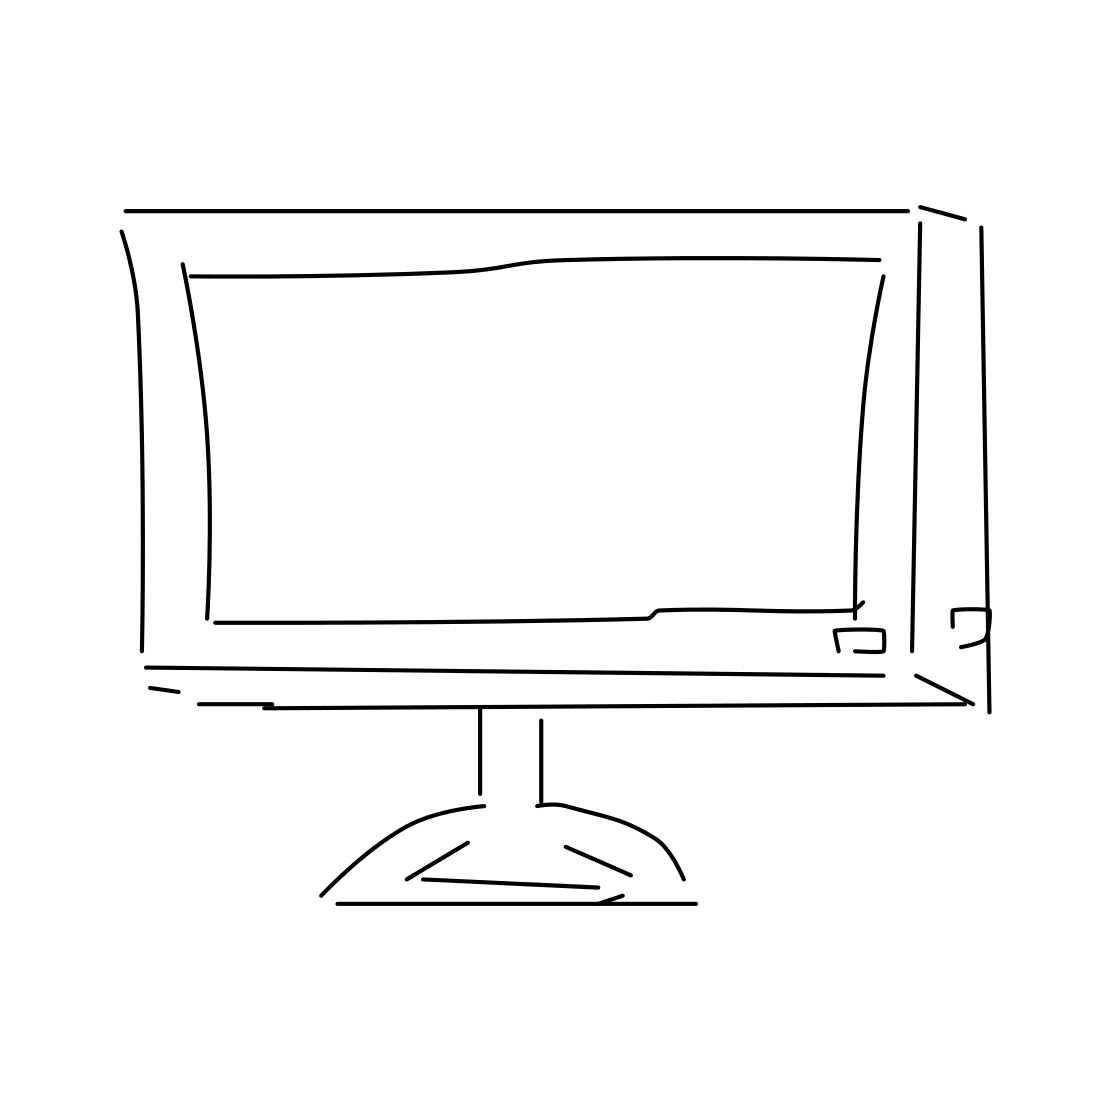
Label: computer monitor